Aerial crown-view tile of a tropical tree (Barro Colorado Island, Panama), acquired 20250715:
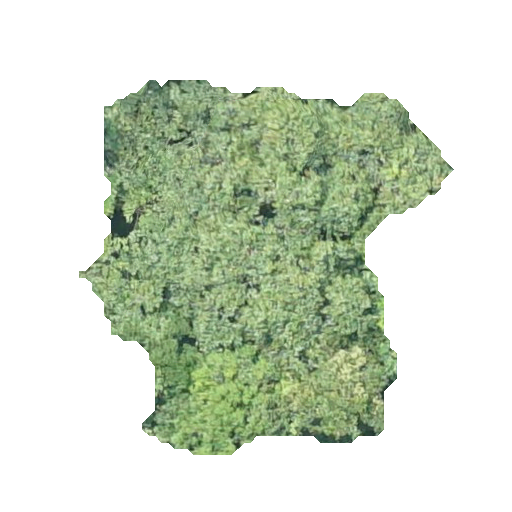
Species: Apeiba tibourbou
GBIF accepted scientific name: Apeiba tibourbou
Crown area: 143.724 m²